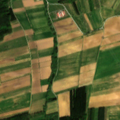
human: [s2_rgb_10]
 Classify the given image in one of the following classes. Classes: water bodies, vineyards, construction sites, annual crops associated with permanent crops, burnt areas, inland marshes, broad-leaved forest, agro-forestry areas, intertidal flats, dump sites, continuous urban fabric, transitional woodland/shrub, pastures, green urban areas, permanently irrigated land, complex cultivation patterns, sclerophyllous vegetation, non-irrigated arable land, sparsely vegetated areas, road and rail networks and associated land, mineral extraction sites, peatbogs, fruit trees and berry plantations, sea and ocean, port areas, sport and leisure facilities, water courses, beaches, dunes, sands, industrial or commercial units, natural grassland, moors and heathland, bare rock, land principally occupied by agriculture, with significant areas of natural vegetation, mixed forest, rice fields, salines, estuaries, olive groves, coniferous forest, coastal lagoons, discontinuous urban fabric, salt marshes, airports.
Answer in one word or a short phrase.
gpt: non-irrigated arable land, complex cultivation patterns, land principally occupied by agriculture, with significant areas of natural vegetation, broad-leaved forest, mixed forest